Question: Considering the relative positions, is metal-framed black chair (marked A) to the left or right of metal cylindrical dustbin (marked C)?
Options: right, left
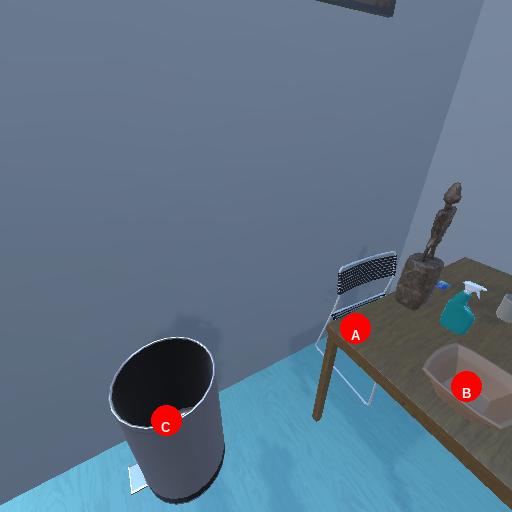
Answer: right